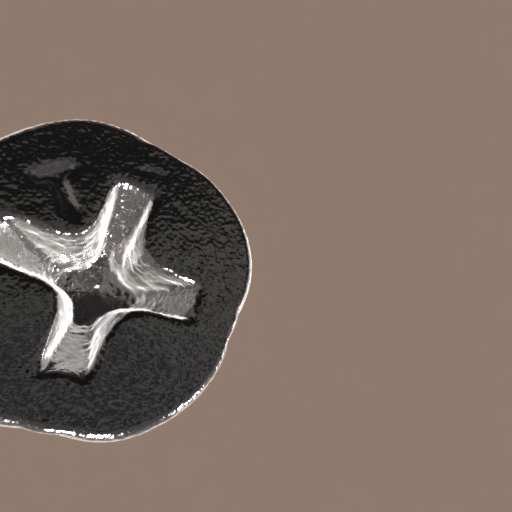
Label: screw